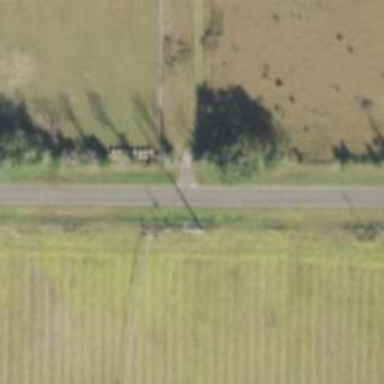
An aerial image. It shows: Power pole.